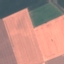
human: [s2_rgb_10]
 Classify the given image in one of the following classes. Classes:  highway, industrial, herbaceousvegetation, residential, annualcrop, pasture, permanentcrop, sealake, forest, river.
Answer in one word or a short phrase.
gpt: AnnualCrop